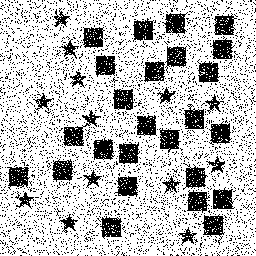
Squares: 25
Triangles: 0
Stars: 13
Total shapes: 38